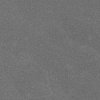
Atmospheric dust classification: dusty